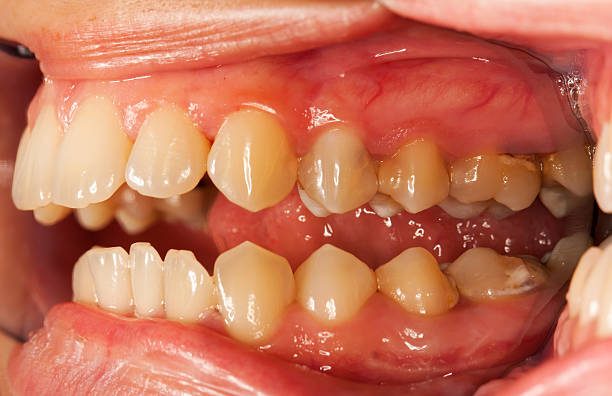
Condition: Gingivitis